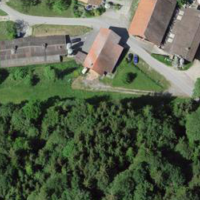
EUNIS habitat code: 44
Species observed at this site:
Dryocopus martius